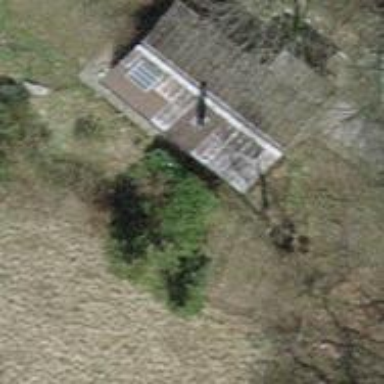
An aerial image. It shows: Hut.